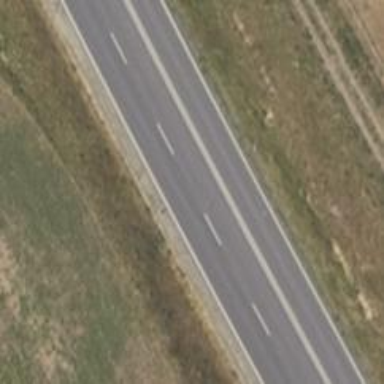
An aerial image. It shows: Asphalt motorroad with trunk classification.